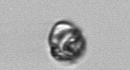
Label: Dinophyceae